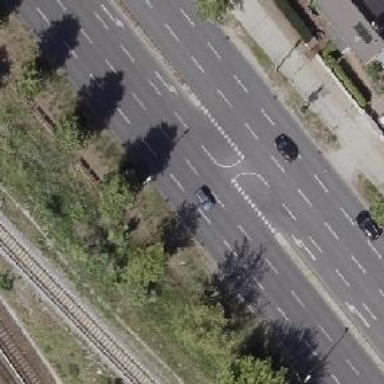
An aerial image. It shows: Primary highway with asphalt surface. It is dual carriageway without any sidewalks.